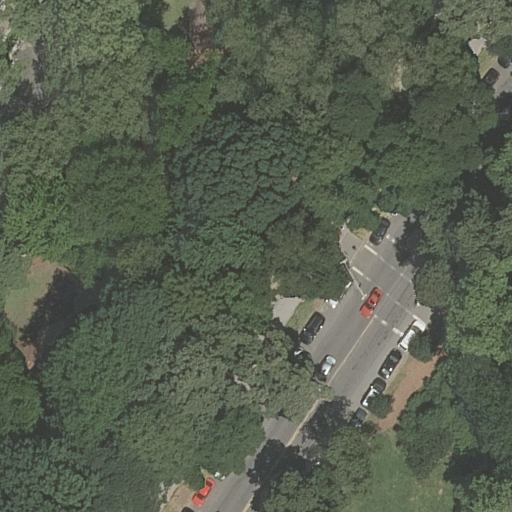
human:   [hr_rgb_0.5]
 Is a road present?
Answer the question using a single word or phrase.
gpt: yes

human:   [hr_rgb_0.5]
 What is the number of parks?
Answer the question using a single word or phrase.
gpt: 1

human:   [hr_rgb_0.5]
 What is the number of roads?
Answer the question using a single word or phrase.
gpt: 3

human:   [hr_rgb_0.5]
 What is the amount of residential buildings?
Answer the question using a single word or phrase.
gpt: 0

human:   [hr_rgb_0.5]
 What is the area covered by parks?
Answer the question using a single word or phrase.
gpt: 10636m2

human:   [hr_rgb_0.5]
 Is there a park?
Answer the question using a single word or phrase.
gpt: yes

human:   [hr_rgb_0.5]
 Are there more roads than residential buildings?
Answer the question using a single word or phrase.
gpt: yes

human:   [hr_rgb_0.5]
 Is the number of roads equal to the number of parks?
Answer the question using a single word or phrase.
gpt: no

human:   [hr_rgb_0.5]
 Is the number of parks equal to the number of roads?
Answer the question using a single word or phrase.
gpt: no

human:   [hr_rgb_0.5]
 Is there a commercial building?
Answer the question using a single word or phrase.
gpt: no

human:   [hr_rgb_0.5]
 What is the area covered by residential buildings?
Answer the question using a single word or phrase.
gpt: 0m2

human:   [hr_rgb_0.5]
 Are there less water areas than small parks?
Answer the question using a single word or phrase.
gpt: no

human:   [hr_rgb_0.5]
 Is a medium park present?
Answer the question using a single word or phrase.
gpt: no

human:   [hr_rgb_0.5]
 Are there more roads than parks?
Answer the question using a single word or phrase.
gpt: yes

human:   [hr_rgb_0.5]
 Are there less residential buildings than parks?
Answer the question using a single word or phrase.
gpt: yes

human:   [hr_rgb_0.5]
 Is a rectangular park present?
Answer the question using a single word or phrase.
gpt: yes

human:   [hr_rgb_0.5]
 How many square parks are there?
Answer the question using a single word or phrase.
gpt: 0

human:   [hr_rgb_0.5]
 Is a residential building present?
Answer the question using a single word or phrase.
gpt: no

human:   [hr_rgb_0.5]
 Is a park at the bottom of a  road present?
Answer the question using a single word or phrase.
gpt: no

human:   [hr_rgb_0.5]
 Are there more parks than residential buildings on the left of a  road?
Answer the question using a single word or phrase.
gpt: yes

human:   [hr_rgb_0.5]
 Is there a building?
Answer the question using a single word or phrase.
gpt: no

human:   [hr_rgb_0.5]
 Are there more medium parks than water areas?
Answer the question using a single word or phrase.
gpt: no

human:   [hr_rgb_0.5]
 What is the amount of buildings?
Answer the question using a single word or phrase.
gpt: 0

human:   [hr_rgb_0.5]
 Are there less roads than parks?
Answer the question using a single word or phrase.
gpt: no

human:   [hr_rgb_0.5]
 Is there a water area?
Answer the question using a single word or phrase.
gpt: no

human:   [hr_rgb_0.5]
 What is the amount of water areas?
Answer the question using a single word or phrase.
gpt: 0

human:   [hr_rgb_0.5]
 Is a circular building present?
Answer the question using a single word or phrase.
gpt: no

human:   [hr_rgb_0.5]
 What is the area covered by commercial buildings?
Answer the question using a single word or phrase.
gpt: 0m2

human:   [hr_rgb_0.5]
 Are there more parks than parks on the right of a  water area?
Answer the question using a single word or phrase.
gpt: yes

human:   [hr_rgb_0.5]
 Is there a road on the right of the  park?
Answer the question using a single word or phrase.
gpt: no

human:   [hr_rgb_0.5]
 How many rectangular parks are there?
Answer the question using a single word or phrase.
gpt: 1

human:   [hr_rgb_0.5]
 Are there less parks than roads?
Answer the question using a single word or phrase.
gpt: yes

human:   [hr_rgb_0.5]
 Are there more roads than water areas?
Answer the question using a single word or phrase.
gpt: yes

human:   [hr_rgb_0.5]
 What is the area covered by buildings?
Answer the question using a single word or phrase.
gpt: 0m2

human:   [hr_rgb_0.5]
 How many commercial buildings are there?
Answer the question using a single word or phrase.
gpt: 0

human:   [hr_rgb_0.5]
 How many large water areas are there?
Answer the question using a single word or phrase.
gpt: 0

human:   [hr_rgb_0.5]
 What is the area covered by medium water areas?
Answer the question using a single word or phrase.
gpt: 0m2

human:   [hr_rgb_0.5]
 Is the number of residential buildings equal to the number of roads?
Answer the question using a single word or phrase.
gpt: no

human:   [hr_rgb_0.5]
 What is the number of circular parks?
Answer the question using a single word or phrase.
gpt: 0

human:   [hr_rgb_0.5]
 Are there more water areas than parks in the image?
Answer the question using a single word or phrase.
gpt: no

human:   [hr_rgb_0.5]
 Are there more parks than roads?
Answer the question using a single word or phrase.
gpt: no

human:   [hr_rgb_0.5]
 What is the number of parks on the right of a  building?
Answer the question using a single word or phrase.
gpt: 0

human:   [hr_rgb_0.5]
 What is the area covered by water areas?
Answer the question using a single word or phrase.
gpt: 0m2

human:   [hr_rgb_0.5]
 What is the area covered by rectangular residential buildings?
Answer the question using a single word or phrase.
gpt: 0m2

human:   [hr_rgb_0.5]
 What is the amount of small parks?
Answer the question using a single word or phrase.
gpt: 0

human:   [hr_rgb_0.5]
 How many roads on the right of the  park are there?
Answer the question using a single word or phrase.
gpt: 0

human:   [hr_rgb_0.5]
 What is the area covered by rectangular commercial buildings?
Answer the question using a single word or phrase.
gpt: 0m2

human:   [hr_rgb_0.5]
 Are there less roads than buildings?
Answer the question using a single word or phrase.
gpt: no

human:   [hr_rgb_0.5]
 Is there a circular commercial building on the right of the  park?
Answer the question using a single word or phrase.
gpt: no

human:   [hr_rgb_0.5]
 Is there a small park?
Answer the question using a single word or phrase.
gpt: no

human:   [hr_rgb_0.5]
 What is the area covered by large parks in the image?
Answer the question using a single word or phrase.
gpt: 10636m2

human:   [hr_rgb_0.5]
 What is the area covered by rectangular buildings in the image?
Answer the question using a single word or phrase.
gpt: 0m2

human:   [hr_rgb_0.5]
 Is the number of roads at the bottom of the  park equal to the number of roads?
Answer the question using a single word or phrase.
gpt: yes

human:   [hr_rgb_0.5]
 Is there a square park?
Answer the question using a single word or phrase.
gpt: no

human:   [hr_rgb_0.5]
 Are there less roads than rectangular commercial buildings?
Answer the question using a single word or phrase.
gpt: no

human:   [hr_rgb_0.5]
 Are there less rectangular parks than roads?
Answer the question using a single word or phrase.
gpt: yes

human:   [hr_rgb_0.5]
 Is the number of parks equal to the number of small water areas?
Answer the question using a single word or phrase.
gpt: no

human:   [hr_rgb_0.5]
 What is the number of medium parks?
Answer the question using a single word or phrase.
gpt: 0

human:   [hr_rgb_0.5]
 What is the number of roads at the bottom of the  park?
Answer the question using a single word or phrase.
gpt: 3

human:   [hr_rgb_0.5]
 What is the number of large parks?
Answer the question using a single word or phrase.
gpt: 1

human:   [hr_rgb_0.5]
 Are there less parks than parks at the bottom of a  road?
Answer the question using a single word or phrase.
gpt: no

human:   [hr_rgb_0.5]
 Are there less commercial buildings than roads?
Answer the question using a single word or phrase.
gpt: yes

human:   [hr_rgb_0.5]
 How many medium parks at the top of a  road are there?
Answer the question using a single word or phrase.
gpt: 0

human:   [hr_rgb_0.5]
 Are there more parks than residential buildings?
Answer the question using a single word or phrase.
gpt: yes